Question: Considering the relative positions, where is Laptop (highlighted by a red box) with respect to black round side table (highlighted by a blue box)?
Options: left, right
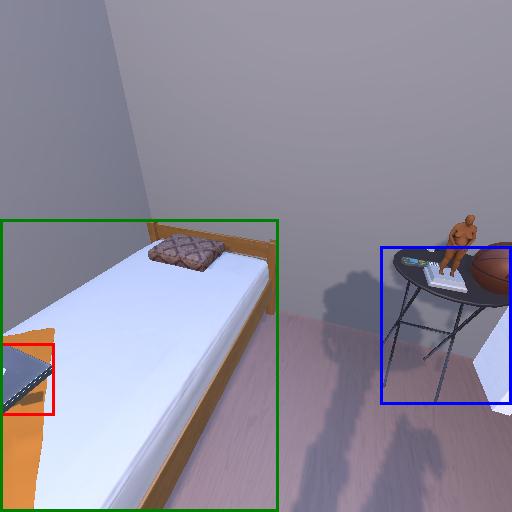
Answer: left